Interaction volume radius: 5 \u00c5
Interaction volume height: 30 \u00c5
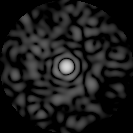
Disorder parameter: 0.814